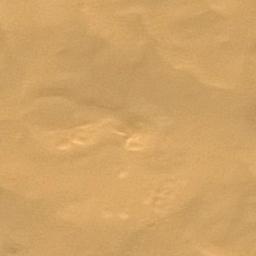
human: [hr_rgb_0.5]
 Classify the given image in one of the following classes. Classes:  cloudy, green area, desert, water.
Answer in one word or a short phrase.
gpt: desert